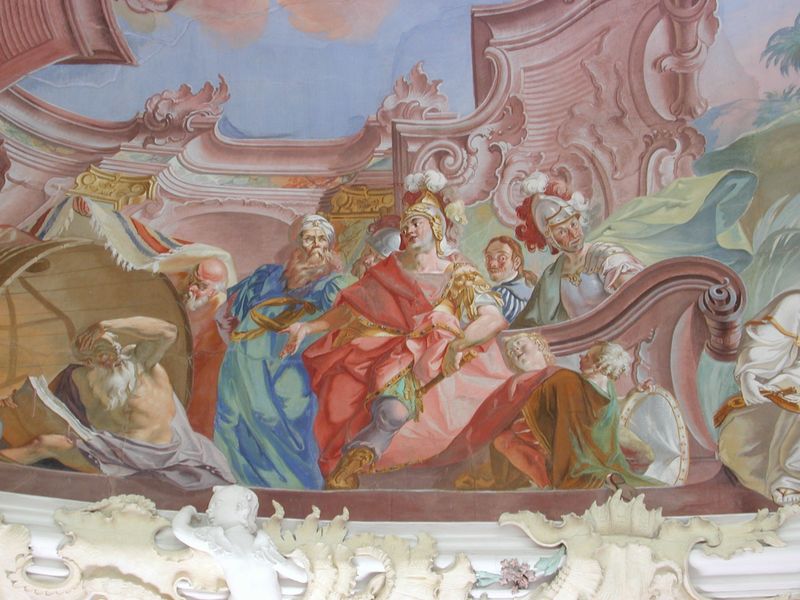
Titel: Bibliothek Wiblingen
Künstler: Christian Wiedemann
Standort: Wiblingen, Benediktinerkloster (EU - D - BW)
Schlagwörter: blau, feder, gemälde, himmel, mann, grün, frau, männer, rot, schloss, tuch, alte, architektur, federn, kleidung, spiegel, mantel, rosa, engel, putte, putto, perspektive, glatze, stuck, foto, helm, ritter, römer, helme, verkürzung, feldherr, gelehrter, volute, fresko, schnecke, putten, turban, glaze, deckenmalerei, tiepolo, ptte, wuerburg